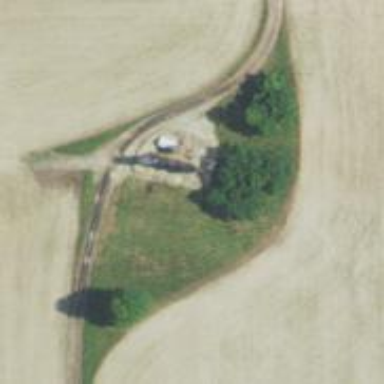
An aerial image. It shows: Storage tank with man-made structure.